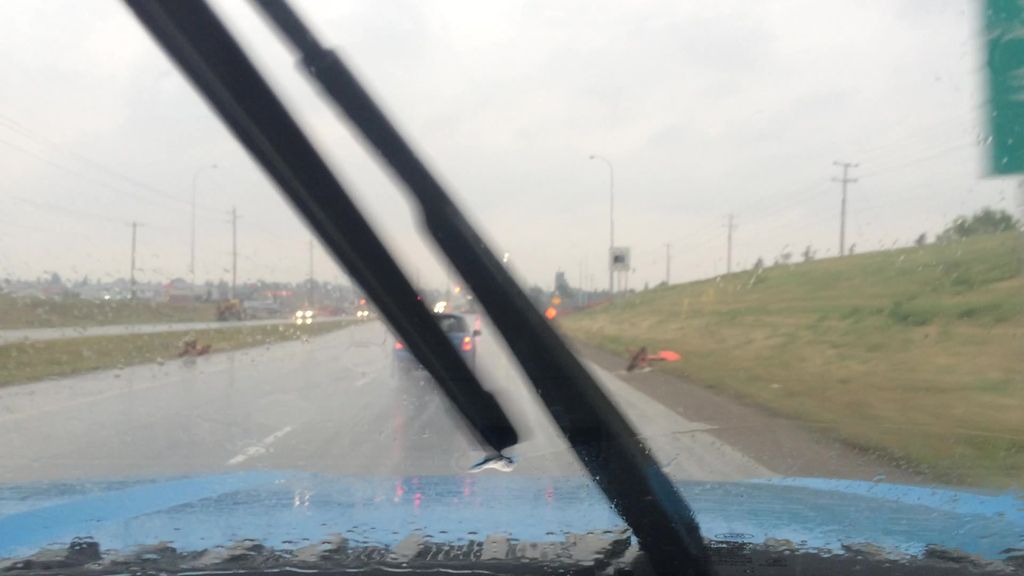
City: calgary